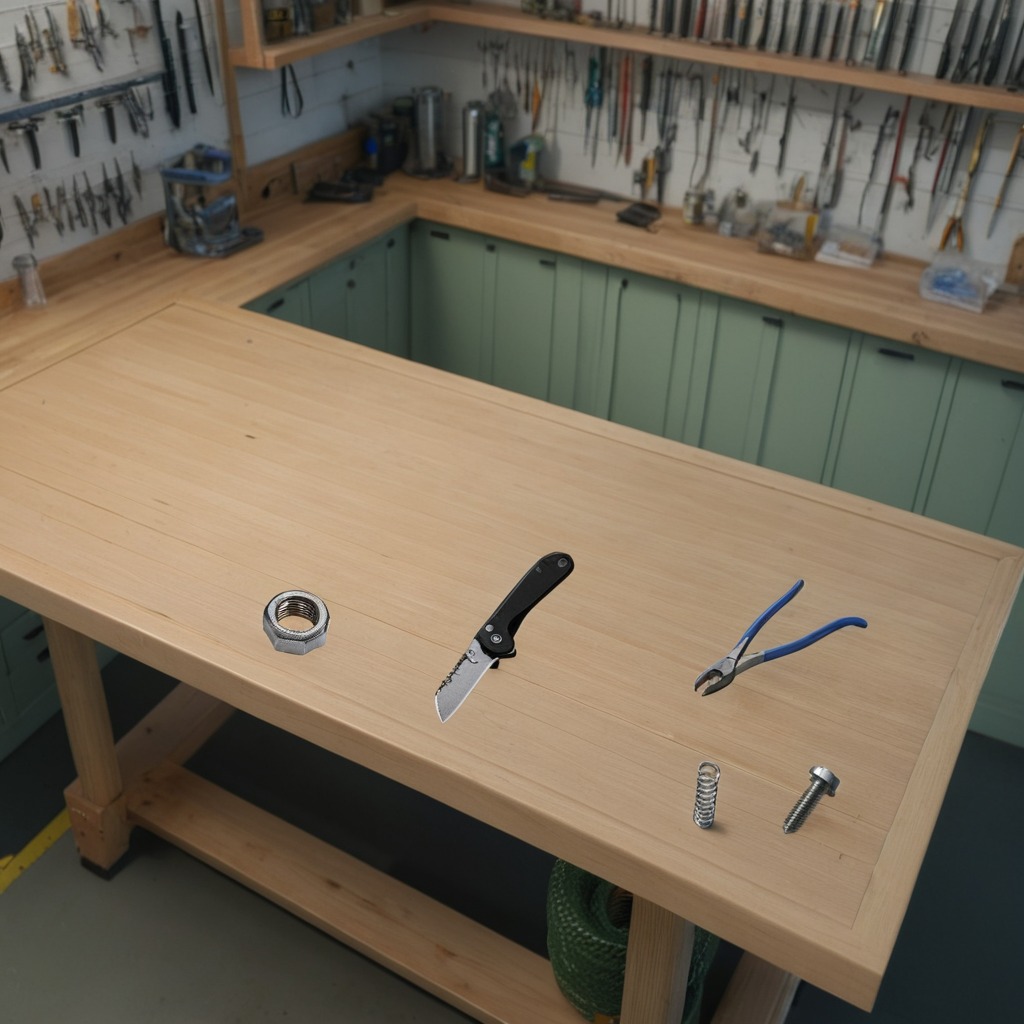
A utility knife, a metal machine screw, pliers, a coiled metal spring, and a metal nut are lying on the workbench.